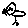
Label: bird